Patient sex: M
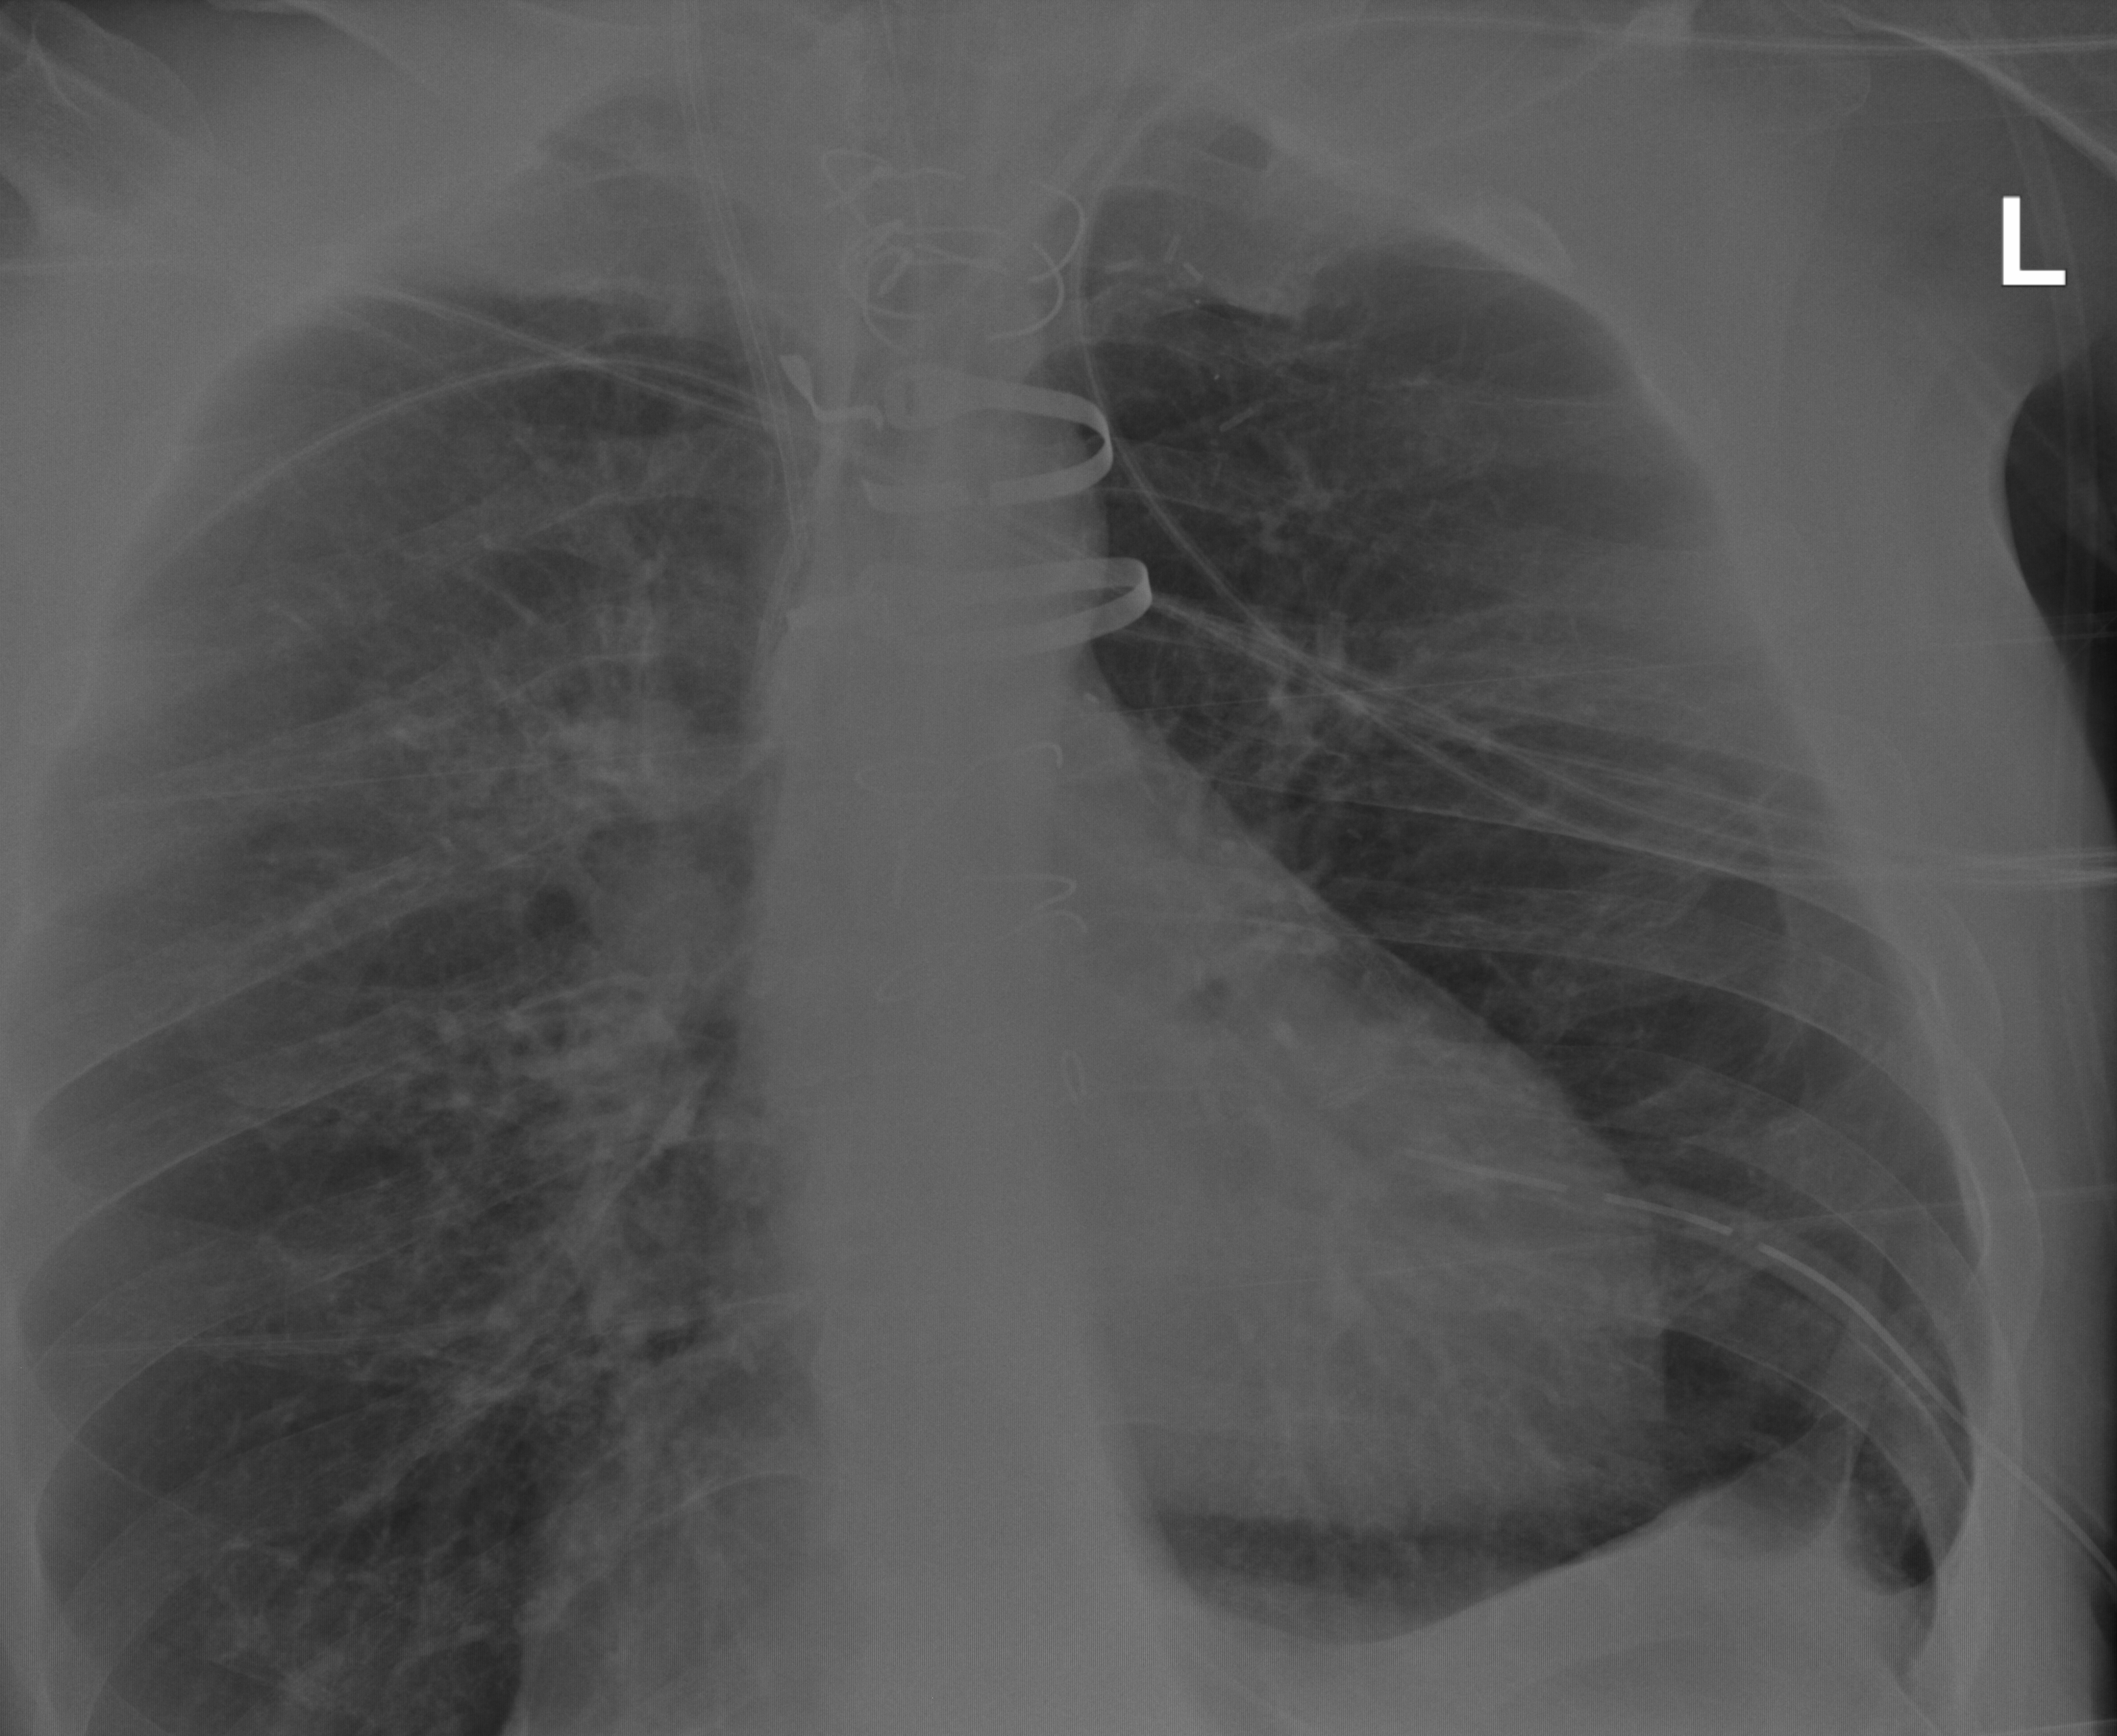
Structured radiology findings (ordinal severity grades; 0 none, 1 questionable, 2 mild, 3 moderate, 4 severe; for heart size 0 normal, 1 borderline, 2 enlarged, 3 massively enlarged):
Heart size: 0
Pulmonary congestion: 0
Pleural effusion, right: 0
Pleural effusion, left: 0
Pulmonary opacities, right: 2
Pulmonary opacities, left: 0
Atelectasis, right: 2
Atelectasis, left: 2